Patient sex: M
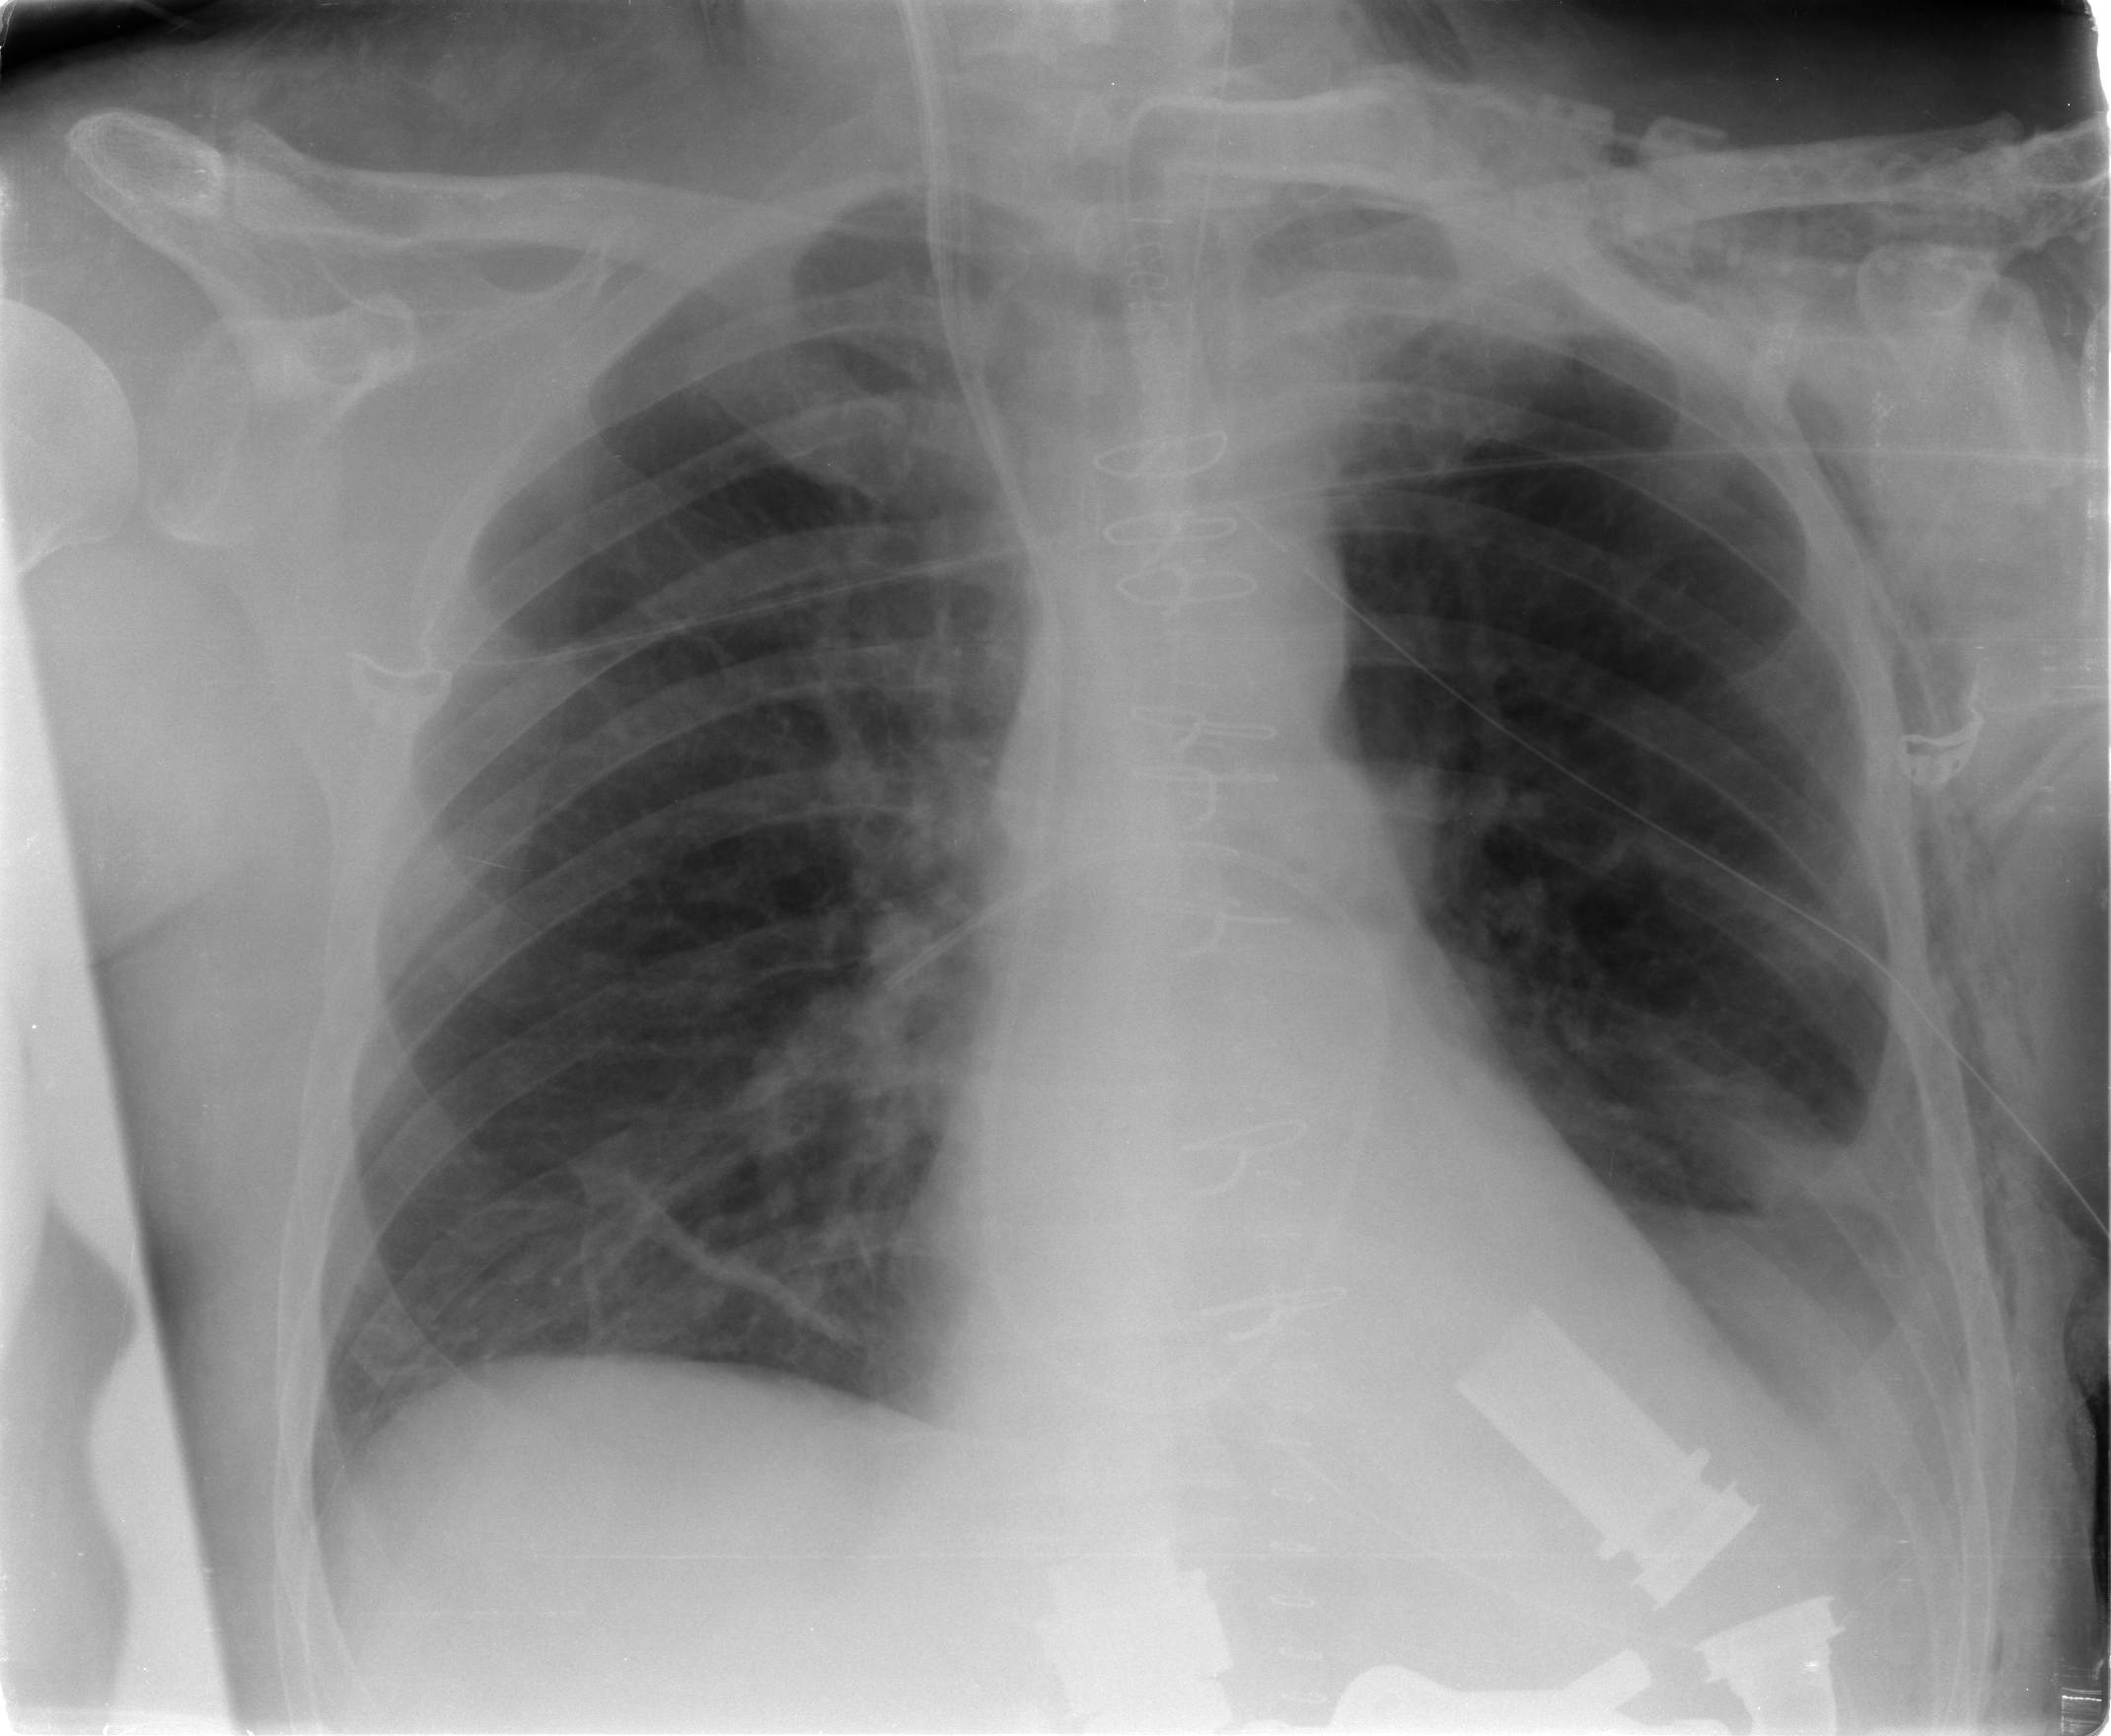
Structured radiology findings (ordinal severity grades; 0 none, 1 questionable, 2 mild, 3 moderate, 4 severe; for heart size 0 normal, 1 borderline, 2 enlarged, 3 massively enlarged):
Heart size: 0
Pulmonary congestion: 1
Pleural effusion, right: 2
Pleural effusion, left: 2
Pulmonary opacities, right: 1
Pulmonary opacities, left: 0
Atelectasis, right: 2
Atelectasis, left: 2